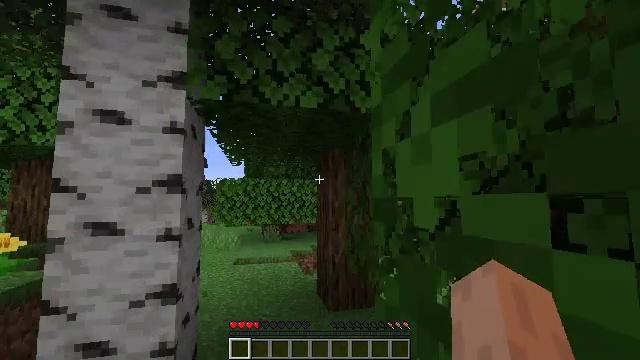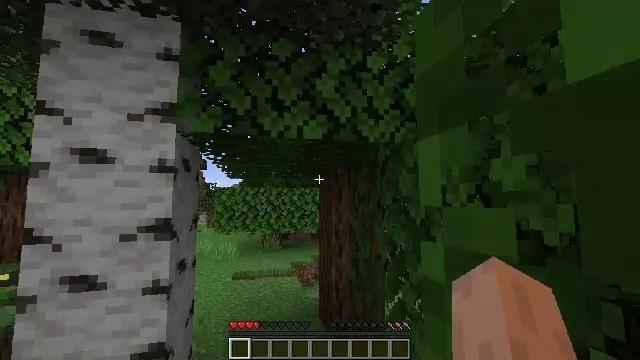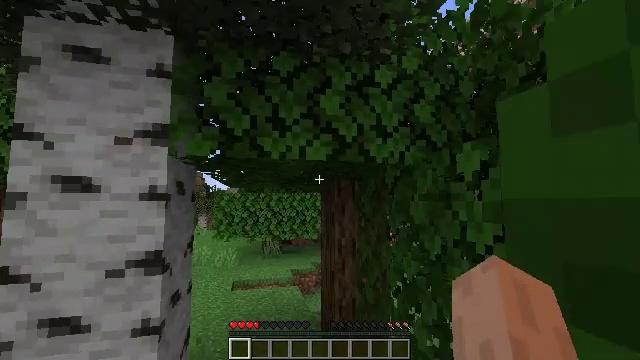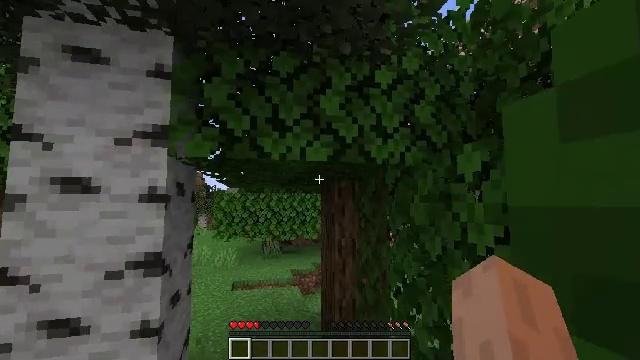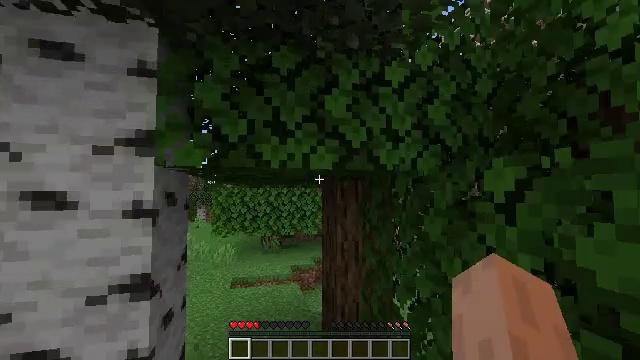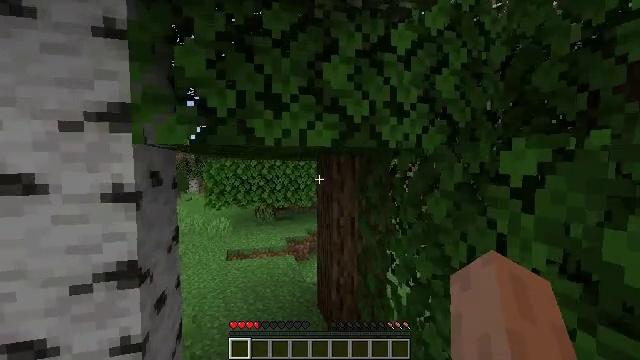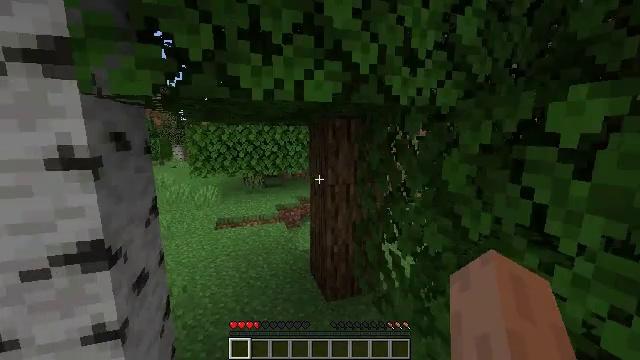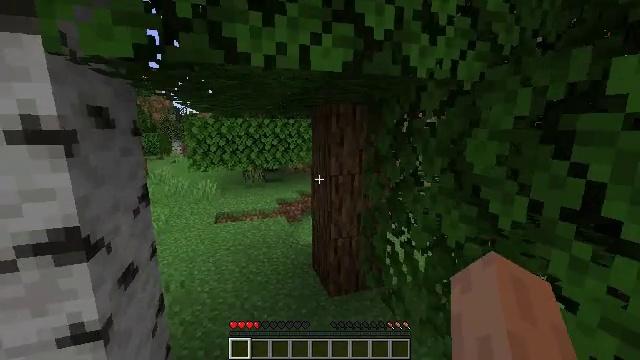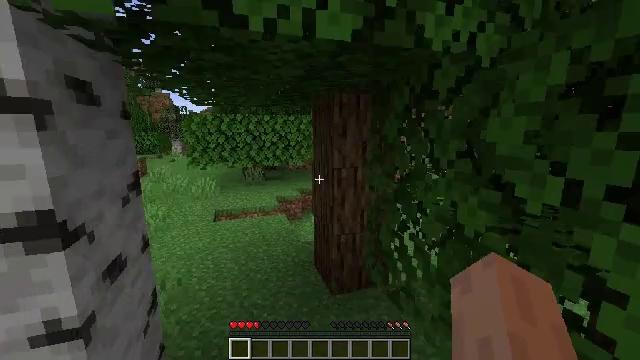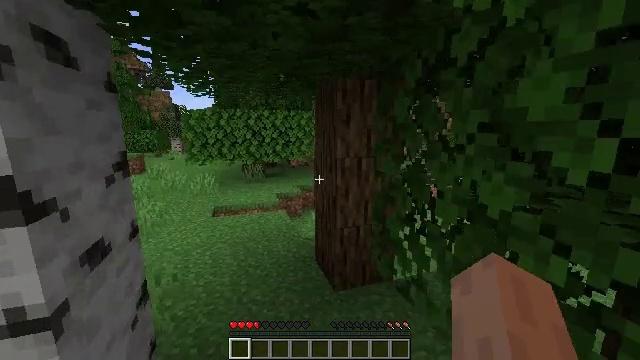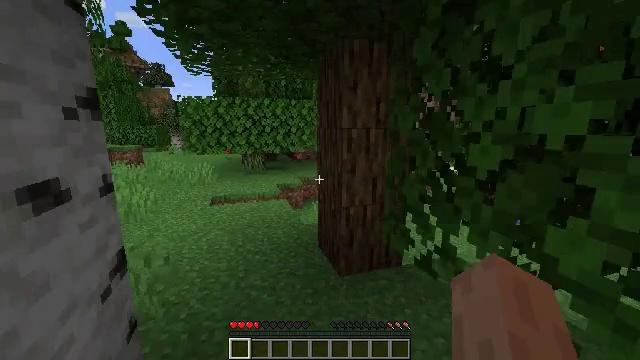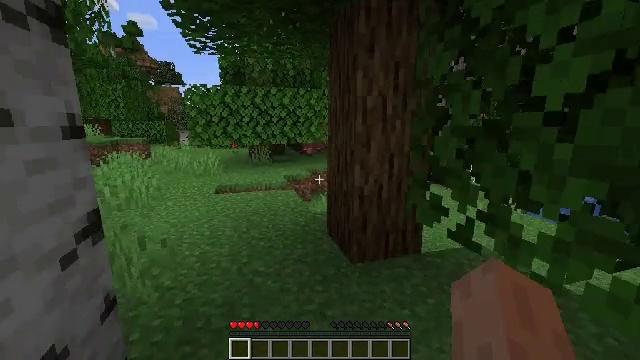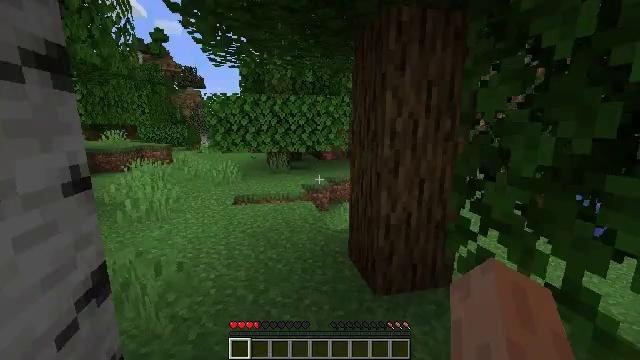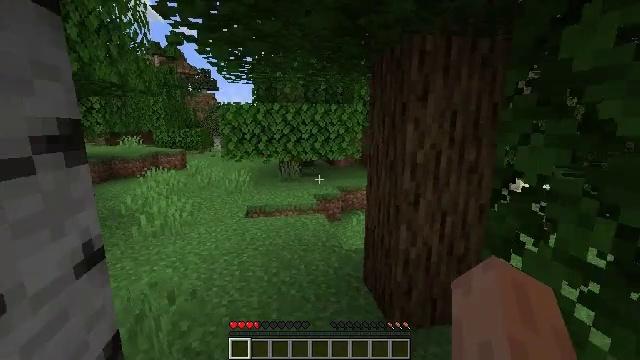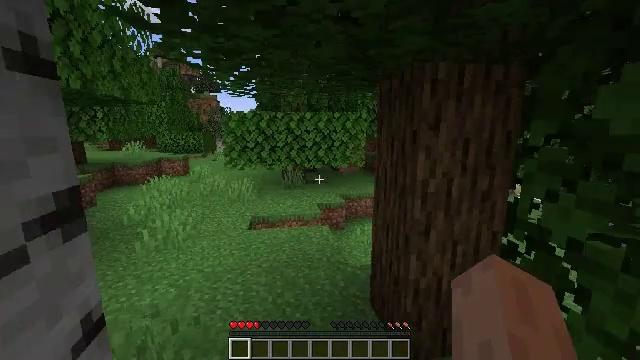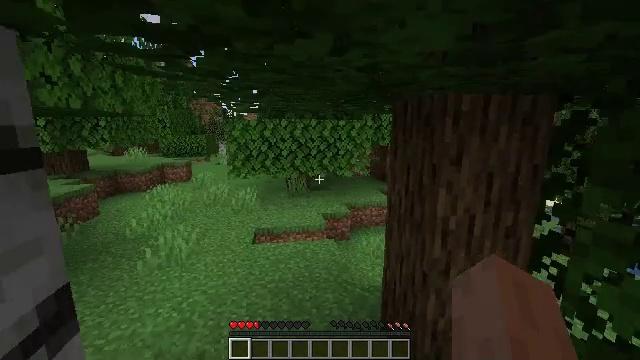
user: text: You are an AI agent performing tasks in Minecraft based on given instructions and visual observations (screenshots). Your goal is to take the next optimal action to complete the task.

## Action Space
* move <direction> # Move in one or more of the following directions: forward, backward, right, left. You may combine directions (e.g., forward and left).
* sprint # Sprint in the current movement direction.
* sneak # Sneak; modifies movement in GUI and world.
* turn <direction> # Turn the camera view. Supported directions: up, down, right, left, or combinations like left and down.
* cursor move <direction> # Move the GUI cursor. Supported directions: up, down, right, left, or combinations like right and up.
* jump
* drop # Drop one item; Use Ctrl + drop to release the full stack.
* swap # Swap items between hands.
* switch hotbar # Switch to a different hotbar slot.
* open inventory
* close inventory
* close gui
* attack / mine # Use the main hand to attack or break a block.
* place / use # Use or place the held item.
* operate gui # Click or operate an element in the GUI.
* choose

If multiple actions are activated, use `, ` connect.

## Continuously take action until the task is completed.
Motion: motion action
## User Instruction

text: Kill mobs.
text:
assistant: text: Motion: move forward, sprint, jump
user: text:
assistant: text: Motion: move forward, sprint, jump
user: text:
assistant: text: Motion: move forward, sprint, jump
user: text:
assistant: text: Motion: move forward, sprint, turn down, jump
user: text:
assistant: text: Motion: move forward, sprint, turn right and down, jump
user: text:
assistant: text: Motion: move forward, sprint, turn right and down, jump
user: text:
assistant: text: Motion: move forward, sprint, jump
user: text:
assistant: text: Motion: move forward, sprint, jump
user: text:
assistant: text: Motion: move forward, sprint, jump
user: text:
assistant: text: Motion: move forward, sprint, jump
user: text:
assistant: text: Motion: move forward, sprint, turn left, jump
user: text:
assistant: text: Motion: move forward and move left, sprint, turn left, jump
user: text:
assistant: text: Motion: move forward and move left, sprint, turn left, jump
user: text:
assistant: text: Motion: move forward and move left, sprint, jump
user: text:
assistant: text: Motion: move forward and move left, sprint, jump
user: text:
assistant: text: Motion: move forward, sprint, jump
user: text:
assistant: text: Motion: move forward, sprint, jump
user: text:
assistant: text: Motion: move forward, sprint, jump
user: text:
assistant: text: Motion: move forward, sprint, jump
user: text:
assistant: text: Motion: move forward, sprint, turn left, jump
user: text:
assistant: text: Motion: move forward, sprint, turn left, jump
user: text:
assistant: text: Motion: move forward, sprint, jump
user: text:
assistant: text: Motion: move forward, sprint, jump
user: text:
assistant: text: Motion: move forward and move left, sprint, jump
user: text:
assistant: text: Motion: move forward and move left, sprint, jump
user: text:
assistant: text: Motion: move forward and move left, sprint, jump
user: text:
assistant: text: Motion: move forward and move left, sprint, jump
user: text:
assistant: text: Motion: move forward and move left, sprint, jump
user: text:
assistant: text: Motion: move forward and move left, sprint, jump
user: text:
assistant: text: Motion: move forward and move left, sprint, jump